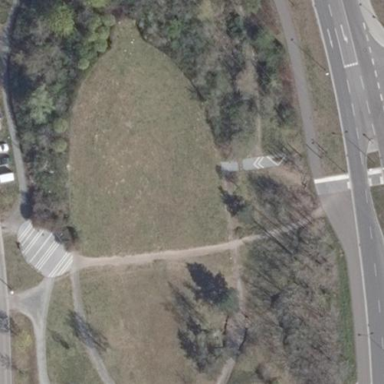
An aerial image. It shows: Park.